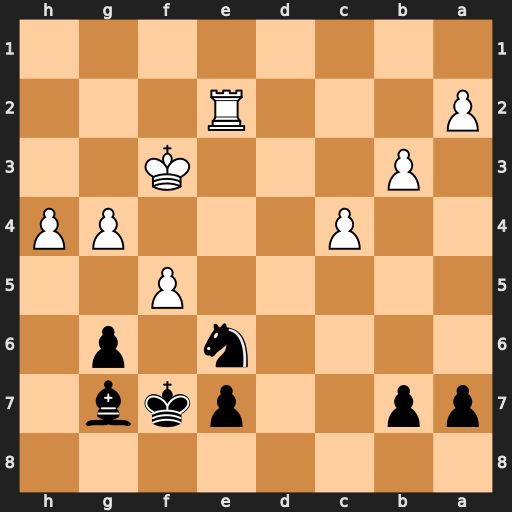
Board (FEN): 8/pp2pkb1/4n1p1/5P2/2P3PP/1P3K2/P3R3/8
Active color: b
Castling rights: -
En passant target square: -
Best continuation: Nd4+ Ke3 Nxe2